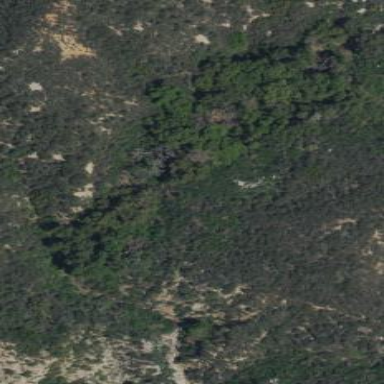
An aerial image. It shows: Woodland area covered with trees.